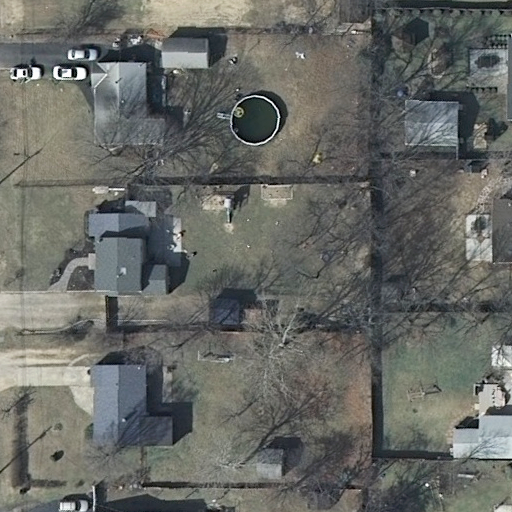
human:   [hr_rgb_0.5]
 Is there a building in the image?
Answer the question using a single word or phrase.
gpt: yes

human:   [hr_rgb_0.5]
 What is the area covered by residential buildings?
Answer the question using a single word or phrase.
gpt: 1681m2

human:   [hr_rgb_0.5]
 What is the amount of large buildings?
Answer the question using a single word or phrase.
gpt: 0

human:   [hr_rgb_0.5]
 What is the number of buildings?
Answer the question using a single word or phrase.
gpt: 13

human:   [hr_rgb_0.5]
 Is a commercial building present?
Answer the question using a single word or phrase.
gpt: no

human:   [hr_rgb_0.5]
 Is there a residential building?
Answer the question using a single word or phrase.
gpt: yes

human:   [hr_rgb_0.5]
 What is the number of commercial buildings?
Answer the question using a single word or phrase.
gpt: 0

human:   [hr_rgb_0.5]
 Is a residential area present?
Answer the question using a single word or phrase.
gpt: yes

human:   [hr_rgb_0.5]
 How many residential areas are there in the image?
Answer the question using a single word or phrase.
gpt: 1

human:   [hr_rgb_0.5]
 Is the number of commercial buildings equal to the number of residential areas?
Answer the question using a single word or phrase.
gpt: no

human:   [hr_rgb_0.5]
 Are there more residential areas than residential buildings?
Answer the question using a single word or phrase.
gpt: no

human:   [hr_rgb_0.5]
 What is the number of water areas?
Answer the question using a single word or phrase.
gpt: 0

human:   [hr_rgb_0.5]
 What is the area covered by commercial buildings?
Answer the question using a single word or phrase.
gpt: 0m2

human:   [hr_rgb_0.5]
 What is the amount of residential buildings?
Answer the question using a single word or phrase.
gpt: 9

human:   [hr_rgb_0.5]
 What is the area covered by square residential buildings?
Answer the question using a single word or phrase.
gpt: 0m2

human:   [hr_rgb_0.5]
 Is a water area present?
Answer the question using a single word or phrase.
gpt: no

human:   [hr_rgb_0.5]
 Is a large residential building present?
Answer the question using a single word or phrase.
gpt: no

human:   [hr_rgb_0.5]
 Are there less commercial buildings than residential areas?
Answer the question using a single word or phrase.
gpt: yes

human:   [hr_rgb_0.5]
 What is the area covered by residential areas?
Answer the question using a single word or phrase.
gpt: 10599m2

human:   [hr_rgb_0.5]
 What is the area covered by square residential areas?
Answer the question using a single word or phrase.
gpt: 0m2

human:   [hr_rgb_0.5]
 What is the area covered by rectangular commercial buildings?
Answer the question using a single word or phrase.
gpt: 0m2

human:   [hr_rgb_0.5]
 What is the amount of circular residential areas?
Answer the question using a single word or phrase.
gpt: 0

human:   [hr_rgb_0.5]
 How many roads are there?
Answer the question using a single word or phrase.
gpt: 0

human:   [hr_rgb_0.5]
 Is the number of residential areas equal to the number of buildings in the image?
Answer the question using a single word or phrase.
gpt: no

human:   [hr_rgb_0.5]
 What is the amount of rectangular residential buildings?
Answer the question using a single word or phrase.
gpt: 1

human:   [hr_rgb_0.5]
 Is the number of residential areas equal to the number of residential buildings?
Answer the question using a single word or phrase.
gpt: no

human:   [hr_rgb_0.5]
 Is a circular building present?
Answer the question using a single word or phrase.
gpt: no

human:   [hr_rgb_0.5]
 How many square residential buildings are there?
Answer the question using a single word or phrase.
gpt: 0

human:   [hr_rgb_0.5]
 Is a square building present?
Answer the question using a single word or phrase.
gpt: no

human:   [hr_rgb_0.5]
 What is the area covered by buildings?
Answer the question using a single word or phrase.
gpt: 1843m2

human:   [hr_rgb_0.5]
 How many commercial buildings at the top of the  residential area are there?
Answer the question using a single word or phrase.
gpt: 0

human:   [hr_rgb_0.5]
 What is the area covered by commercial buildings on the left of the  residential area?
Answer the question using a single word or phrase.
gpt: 0m2

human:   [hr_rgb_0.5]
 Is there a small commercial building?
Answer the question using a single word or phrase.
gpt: no

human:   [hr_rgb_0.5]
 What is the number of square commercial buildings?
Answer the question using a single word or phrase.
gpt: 0

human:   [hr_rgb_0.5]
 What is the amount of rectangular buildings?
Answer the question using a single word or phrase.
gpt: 5

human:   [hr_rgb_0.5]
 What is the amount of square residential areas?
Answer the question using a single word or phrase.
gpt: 0

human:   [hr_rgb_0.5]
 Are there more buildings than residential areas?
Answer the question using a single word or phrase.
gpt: yes

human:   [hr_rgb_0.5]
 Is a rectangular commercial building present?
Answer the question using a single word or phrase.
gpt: no

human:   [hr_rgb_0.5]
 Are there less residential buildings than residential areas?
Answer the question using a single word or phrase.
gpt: no

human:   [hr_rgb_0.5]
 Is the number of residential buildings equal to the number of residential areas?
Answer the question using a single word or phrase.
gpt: no

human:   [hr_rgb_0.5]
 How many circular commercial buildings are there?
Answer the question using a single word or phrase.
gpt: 0

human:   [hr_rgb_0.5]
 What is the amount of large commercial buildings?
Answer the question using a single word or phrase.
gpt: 0

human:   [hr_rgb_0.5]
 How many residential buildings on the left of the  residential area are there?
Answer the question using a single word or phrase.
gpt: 0

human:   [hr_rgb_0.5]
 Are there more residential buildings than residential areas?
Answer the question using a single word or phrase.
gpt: yes

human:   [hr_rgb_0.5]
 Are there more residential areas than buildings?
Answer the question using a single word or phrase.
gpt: no

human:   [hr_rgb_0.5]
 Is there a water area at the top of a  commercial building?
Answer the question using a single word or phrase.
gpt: no

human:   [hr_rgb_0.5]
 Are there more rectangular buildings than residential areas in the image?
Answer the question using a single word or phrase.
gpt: yes

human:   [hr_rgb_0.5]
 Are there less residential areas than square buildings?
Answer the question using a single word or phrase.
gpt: no

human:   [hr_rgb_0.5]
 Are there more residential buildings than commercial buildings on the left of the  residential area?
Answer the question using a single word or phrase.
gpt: yes

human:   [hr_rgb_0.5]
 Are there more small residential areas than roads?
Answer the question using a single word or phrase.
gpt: no

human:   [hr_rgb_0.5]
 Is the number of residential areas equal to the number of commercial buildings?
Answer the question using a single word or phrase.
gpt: no

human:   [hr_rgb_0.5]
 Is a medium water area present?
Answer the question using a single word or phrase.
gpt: no

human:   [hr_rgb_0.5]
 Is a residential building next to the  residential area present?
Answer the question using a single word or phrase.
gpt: yes

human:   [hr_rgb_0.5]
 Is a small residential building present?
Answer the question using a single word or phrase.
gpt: yes

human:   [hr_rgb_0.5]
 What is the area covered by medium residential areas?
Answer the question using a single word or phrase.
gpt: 0m2

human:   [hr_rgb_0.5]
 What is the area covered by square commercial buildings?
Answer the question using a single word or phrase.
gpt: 0m2

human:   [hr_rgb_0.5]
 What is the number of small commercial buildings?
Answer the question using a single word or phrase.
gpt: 0

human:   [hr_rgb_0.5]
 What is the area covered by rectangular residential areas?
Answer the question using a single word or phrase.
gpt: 10599m2

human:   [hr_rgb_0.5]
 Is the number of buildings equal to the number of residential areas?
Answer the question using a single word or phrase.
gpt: no

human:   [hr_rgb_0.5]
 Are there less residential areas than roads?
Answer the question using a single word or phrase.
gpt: no

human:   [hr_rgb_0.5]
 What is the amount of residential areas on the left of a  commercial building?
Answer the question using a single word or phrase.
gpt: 0

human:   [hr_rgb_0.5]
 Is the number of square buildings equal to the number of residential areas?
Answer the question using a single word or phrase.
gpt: no

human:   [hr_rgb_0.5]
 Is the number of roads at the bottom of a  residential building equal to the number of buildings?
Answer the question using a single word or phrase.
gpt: no

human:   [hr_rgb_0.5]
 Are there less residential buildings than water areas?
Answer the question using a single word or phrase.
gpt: no